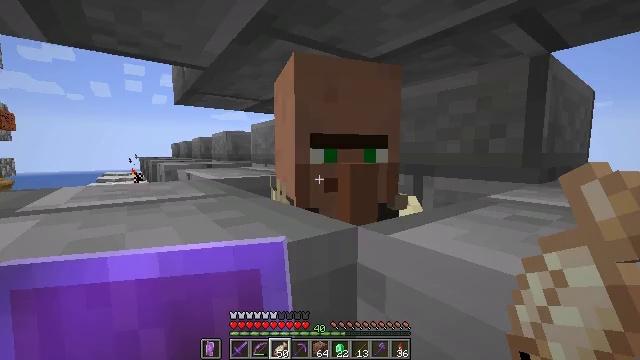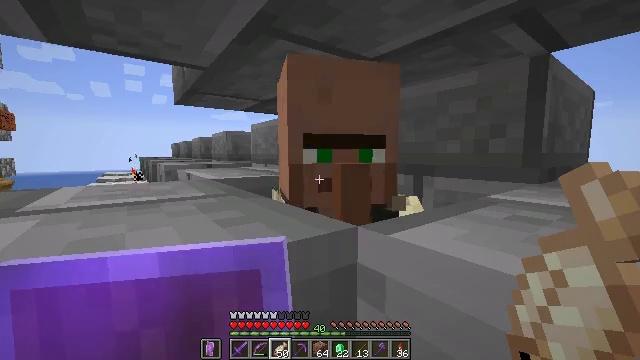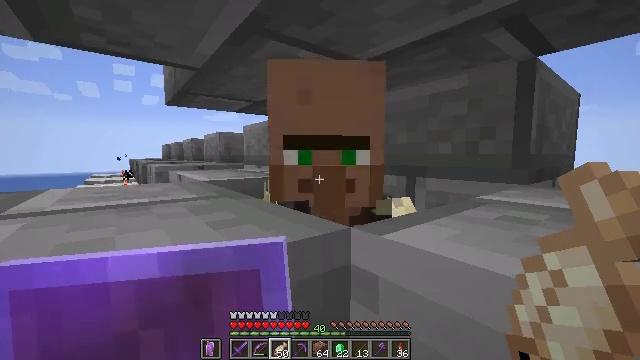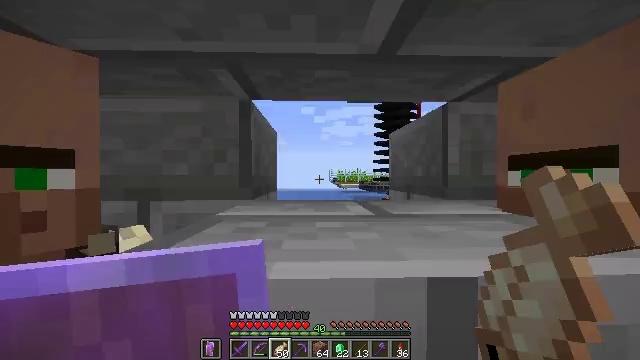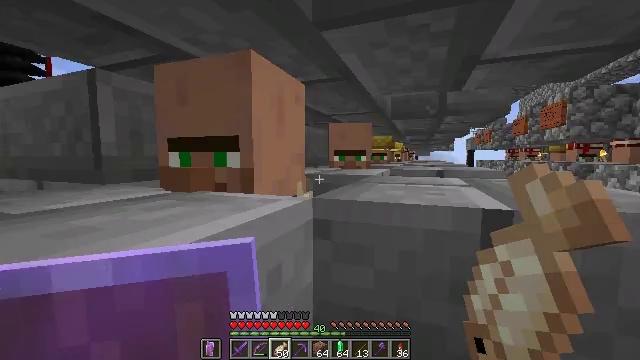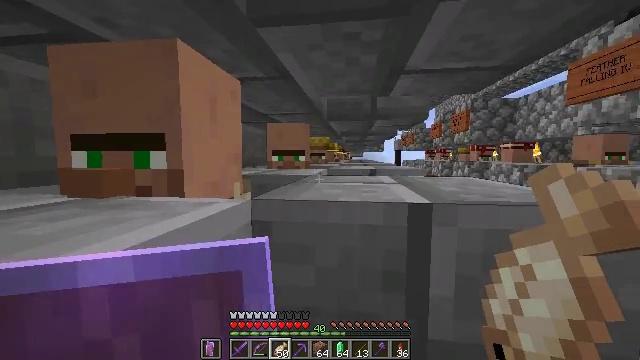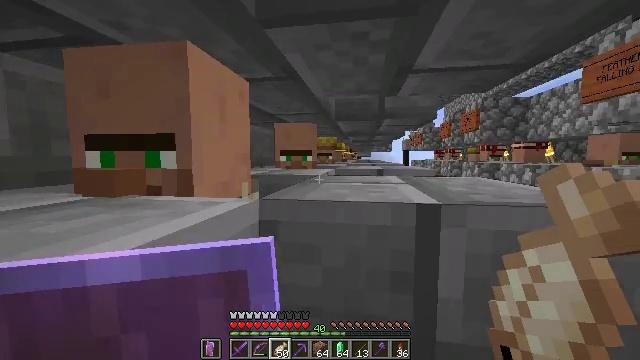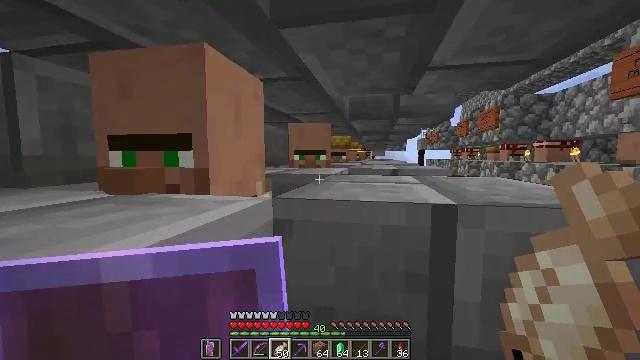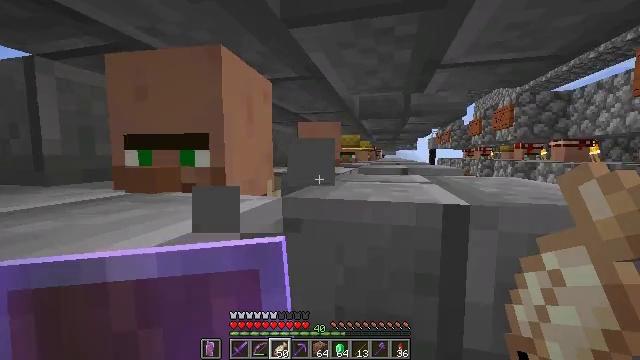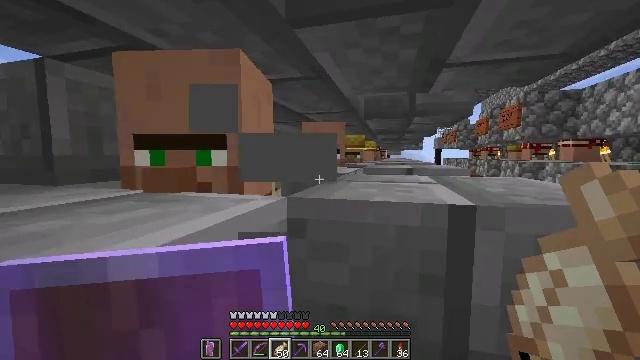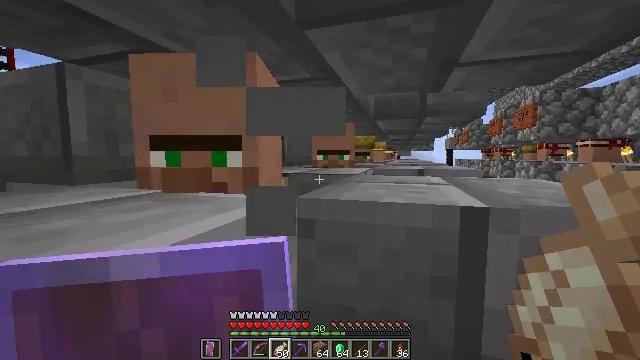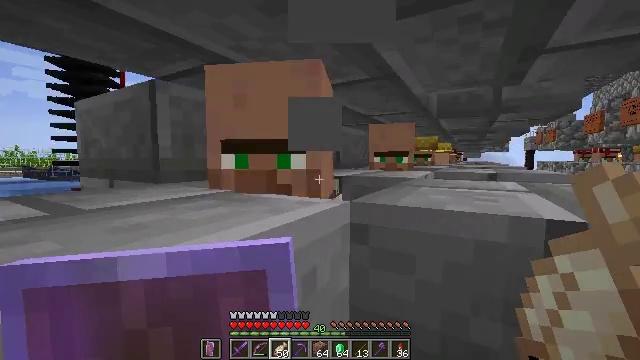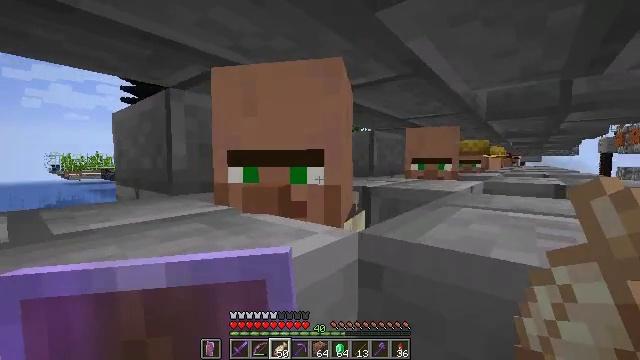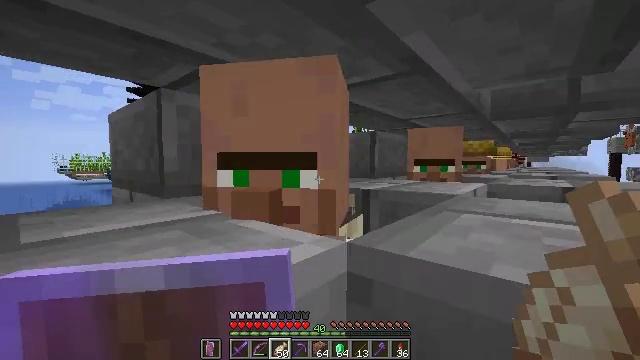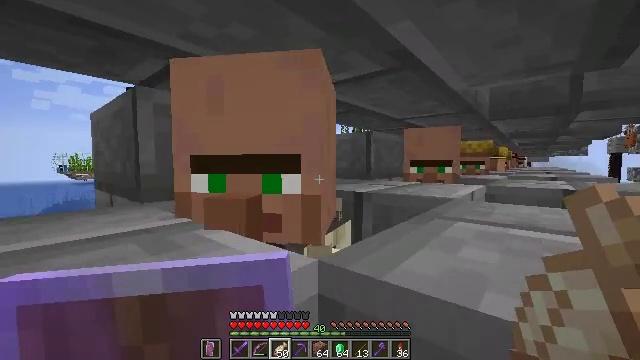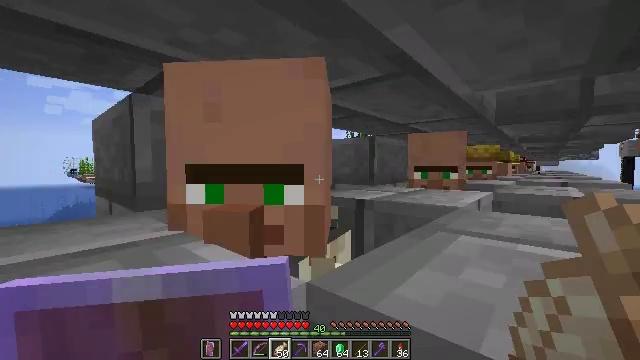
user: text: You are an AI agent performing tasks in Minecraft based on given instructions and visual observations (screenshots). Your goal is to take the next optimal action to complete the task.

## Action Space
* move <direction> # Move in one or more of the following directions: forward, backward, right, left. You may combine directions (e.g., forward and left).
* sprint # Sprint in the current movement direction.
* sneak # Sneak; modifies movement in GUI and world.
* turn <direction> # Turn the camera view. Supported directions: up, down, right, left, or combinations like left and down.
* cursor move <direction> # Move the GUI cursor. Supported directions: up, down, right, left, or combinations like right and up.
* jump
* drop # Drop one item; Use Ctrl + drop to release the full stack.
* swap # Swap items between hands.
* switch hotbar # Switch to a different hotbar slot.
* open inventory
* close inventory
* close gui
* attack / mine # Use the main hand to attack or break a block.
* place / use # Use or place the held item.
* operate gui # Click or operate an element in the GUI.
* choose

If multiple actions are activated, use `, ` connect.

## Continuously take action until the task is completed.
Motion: motion action
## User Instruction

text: craft item red terracotta
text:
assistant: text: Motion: no_op
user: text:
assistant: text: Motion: turn right
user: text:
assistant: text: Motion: turn right and up
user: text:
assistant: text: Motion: turn right and down
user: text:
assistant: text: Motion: turn right
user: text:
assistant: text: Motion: turn left
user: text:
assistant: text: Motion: turn left
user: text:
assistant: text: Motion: turn left
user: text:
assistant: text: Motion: turn left
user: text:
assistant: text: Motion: turn left
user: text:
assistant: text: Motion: move forward, turn left
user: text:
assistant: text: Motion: move forward, turn left and up
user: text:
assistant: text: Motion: move forward
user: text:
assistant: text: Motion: move forward
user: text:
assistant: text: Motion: move forward, turn left
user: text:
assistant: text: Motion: turn left and up
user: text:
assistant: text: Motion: turn left and up
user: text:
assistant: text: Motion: use / place
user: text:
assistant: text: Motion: use / place
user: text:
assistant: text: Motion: use / place
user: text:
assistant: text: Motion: use / place
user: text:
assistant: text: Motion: no_op
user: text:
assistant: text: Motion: no_op
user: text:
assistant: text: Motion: no_op
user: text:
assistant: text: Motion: no_op
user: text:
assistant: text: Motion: no_op
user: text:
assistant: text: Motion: turn left
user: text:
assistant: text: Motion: turn left and down
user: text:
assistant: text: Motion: no_op
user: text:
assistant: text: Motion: no_op